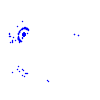
Particle: kaon